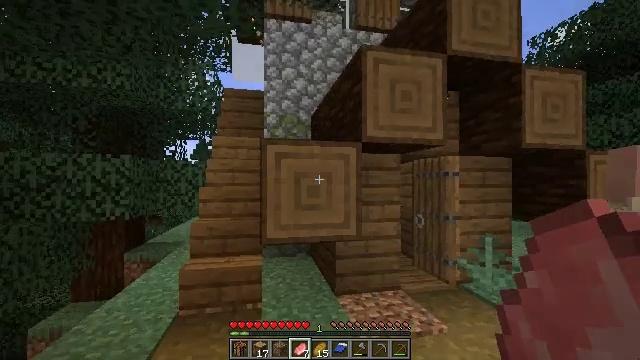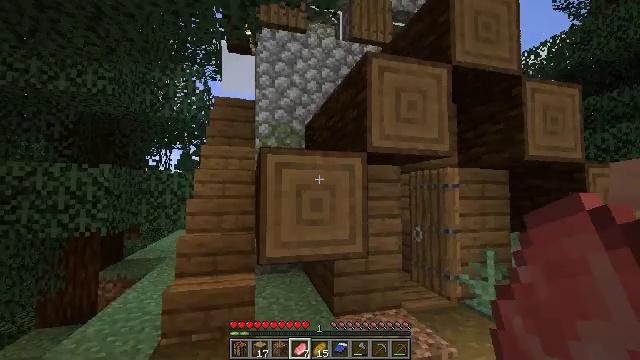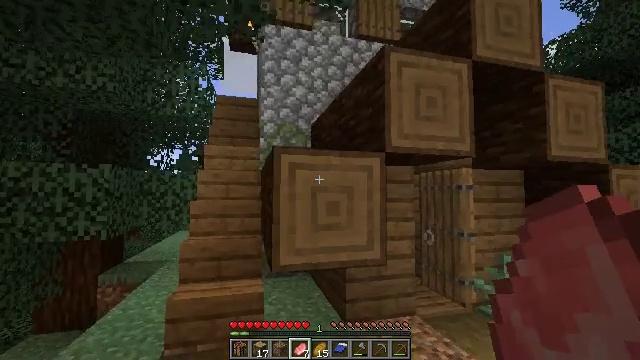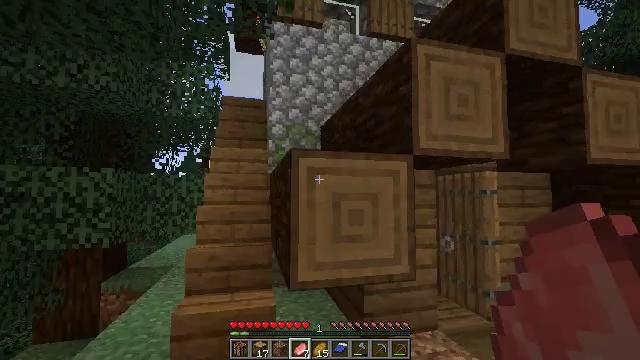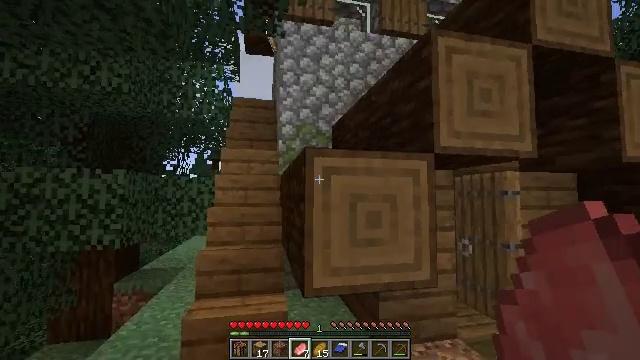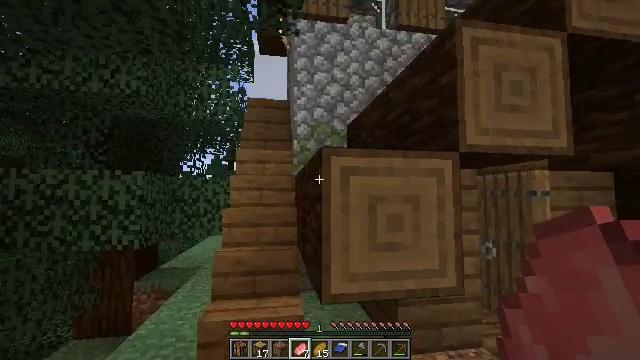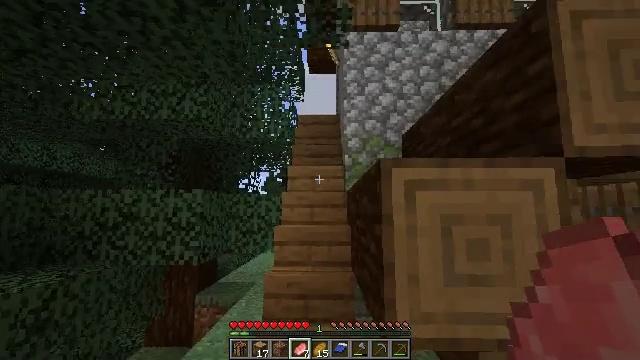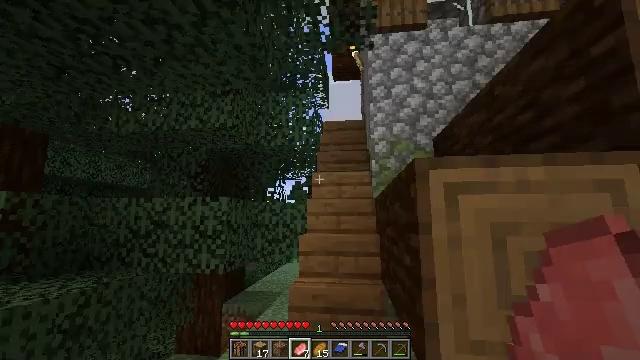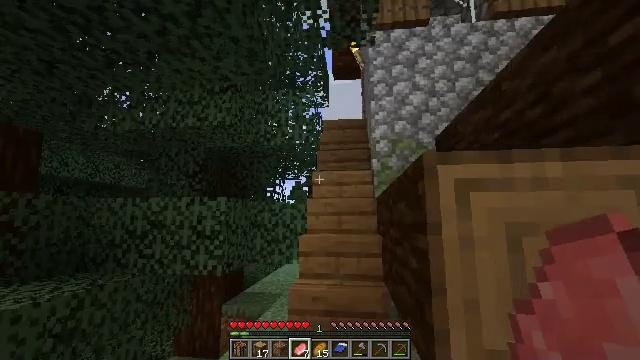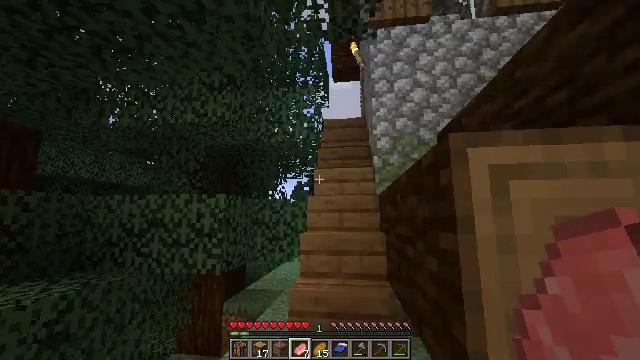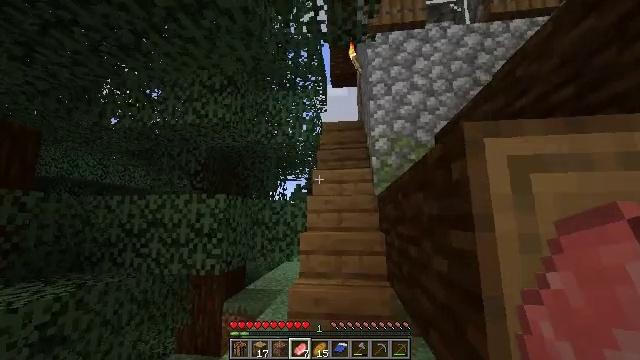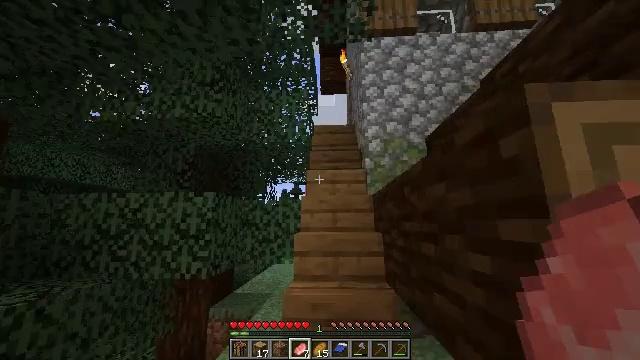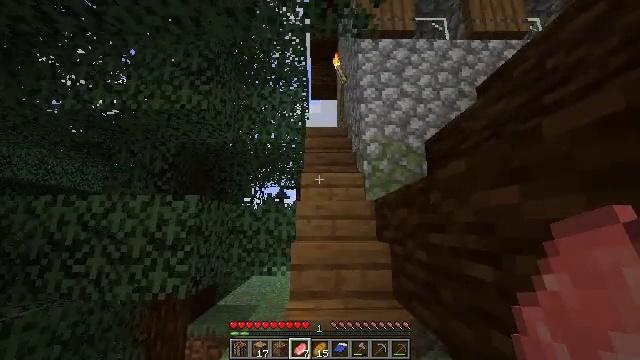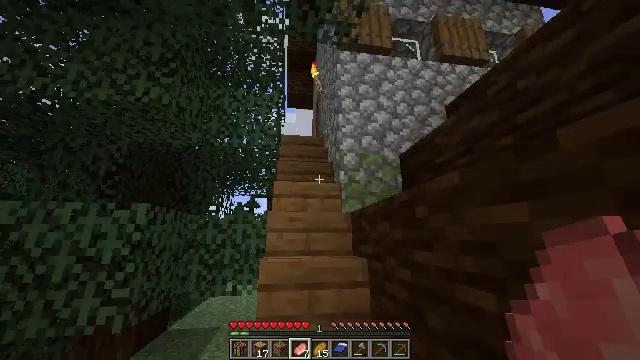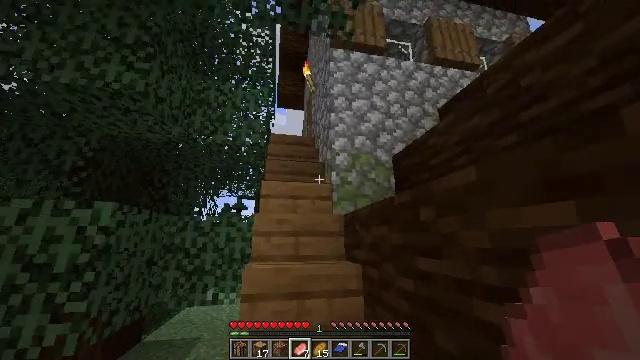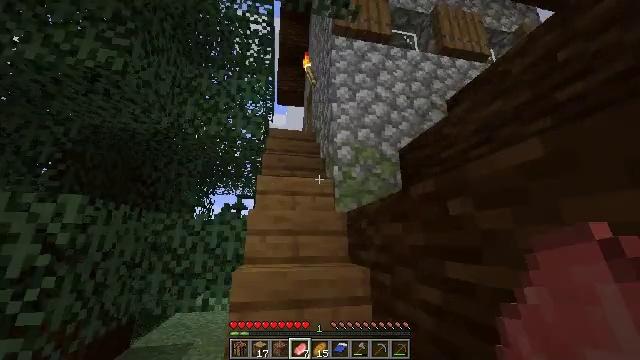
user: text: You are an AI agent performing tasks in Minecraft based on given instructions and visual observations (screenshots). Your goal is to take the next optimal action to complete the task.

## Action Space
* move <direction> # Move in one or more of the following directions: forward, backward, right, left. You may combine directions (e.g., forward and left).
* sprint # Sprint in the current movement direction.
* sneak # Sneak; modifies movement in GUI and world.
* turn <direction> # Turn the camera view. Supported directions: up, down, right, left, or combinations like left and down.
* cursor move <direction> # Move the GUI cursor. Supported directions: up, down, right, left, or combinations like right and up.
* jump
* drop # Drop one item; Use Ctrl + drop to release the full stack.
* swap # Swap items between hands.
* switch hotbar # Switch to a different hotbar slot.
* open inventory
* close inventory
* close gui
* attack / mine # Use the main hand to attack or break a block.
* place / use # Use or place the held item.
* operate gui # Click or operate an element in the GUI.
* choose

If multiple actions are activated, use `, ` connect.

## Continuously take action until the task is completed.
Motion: motion action
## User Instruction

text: Break the mossy cobblestone to gather materials.
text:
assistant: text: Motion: move forward and move left, turn right and up
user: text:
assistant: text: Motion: move forward and move left
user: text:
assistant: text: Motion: move forward
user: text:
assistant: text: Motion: turn left
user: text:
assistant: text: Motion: move forward, turn left
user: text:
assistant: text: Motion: move forward, turn left and up
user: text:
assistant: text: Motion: turn left and up
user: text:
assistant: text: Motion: move forward
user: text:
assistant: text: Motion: move forward
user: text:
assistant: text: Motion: move forward and move left
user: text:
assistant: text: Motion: move forward and move left, turn right and up
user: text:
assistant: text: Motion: move forward, turn right and up
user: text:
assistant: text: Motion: move forward, turn right and up
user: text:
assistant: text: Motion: move forward, turn right
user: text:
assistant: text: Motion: move forward
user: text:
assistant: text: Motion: move forward
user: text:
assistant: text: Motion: move forward
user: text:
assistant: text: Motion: move forward
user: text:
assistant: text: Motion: move forward, turn right and down
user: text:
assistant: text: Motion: move forward, turn down
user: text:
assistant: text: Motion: move forward
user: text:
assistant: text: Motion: move forward and move left
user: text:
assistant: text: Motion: move forward and move left
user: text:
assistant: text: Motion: move forward and move left
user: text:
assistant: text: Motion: move forward and move left
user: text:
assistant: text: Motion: move forward
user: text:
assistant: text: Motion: move forward, turn right and down
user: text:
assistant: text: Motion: move forward and move left
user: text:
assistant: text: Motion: move forward and move left, turn right and down
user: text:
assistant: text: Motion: move forward and move left, turn right and down